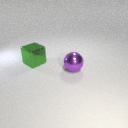
large green metal cube behind large purple metal sphere